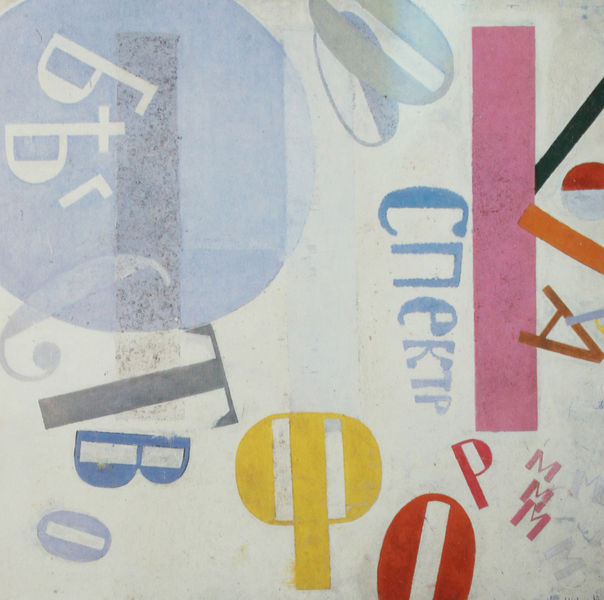
Titel: Stillleben mit Buchstaben
Künstler: Iwan Puni
Standort: St. Petersburg
Institution: Russisches Museum
Schlagwörter: blau, weiß, gelb, grau, orange, schwarz, rot, rosa, schräg, hellblau, schrift, papier, russland, abstrakt, farbe, lesen, balken, abstraktion, dada, form, druck, druckgrafik, grafisch, buchstaben, durcheinander, worte, senkrecht, schreiben, typografie, typographie, konstruktivismus, russisch, helle farben, umgekippt, schablone, dadaismus, kyrillisch, umsturz, weißer hintergrund, kirilisch, typografisch